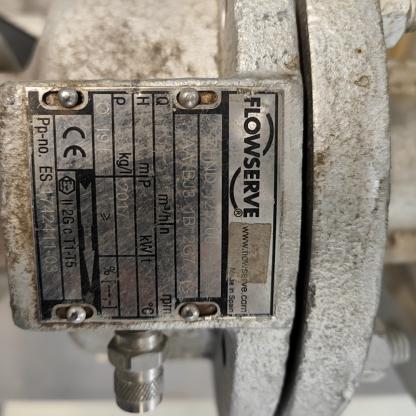
Klasa: tabliczka-znamionowa